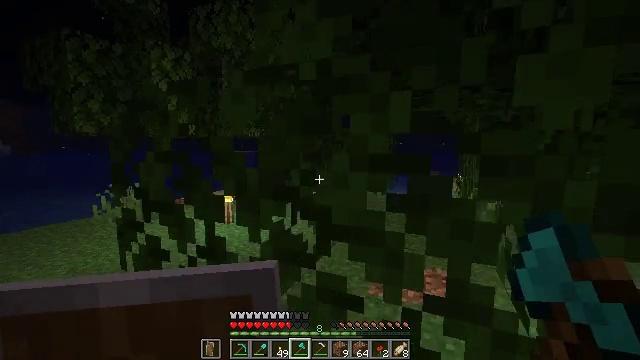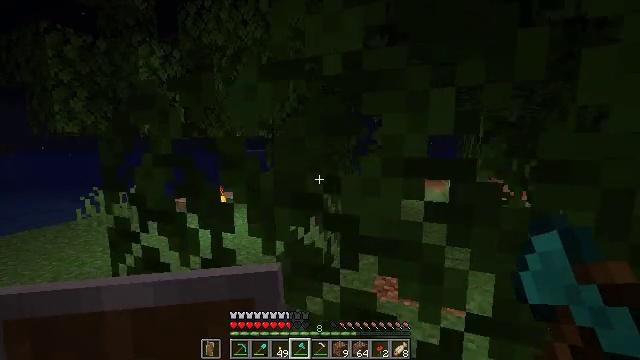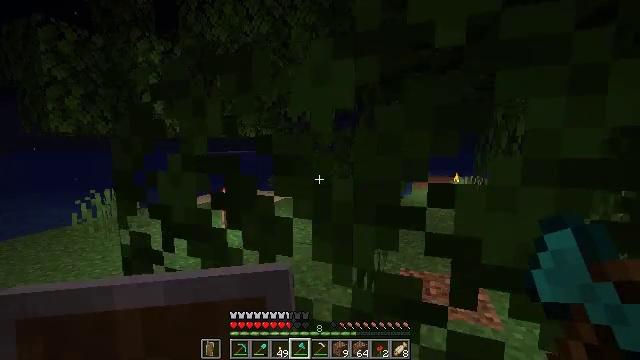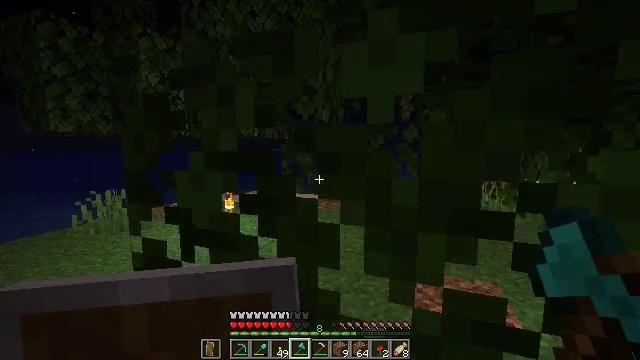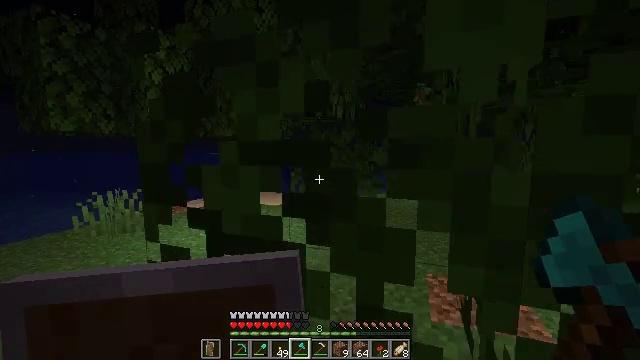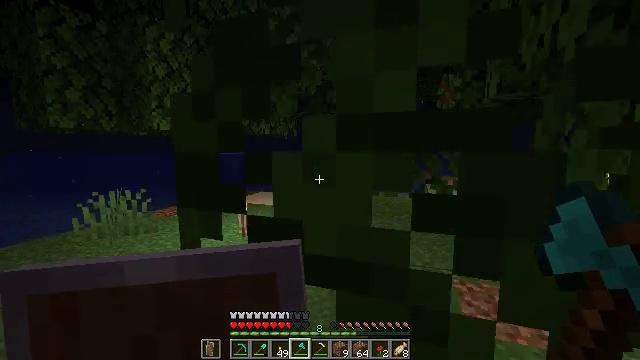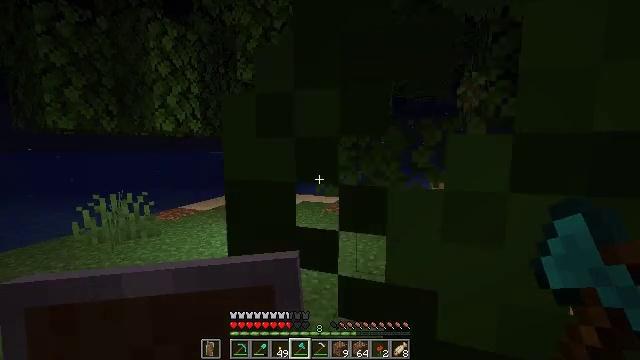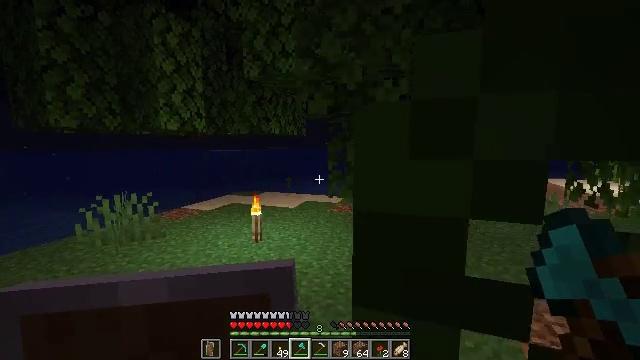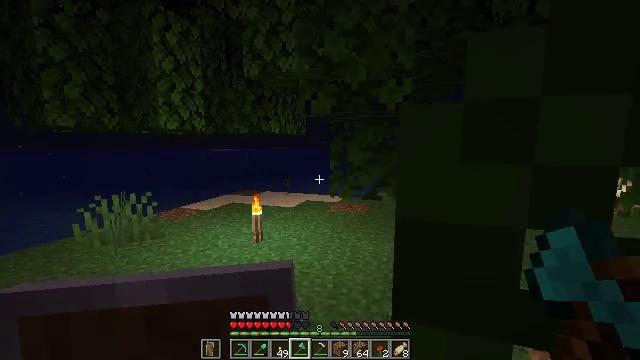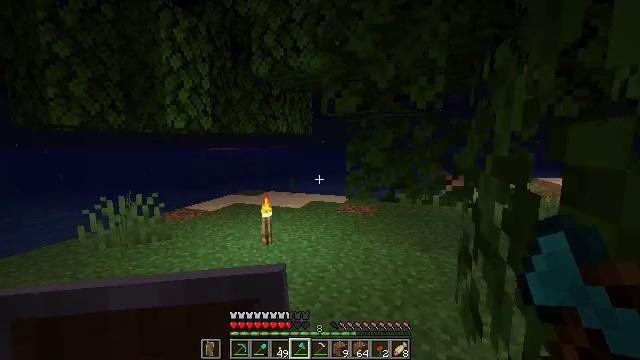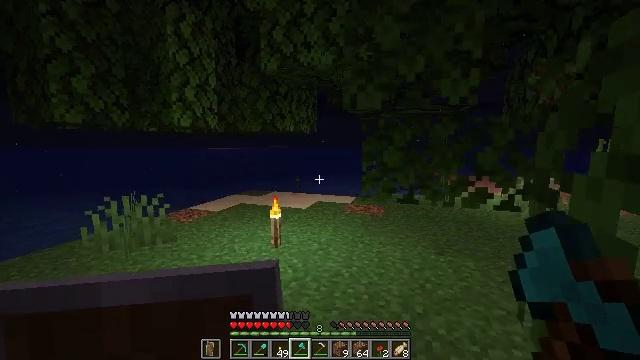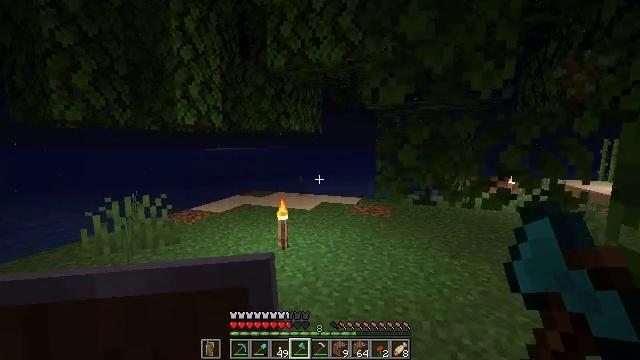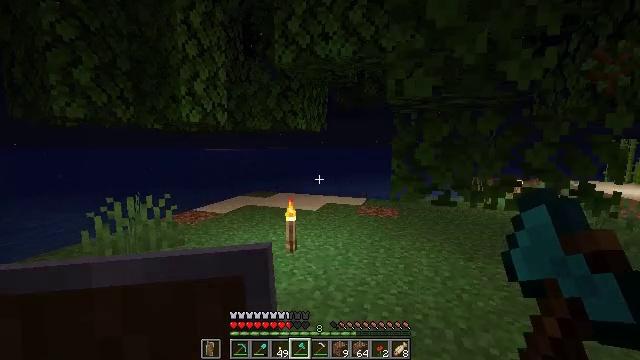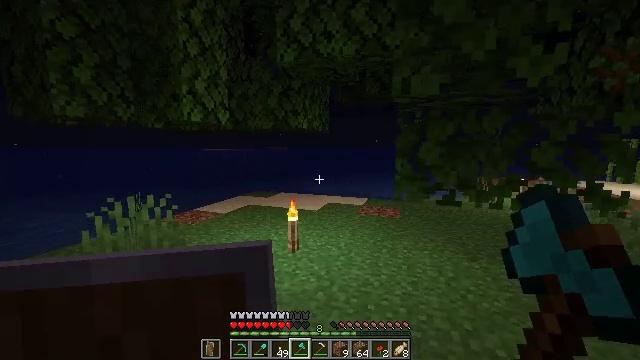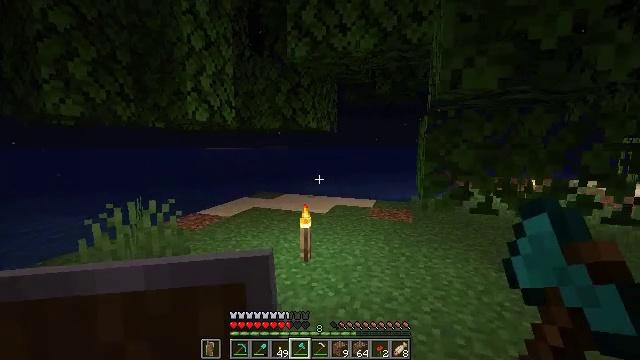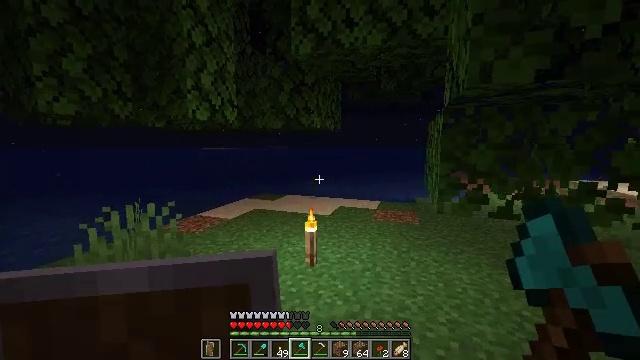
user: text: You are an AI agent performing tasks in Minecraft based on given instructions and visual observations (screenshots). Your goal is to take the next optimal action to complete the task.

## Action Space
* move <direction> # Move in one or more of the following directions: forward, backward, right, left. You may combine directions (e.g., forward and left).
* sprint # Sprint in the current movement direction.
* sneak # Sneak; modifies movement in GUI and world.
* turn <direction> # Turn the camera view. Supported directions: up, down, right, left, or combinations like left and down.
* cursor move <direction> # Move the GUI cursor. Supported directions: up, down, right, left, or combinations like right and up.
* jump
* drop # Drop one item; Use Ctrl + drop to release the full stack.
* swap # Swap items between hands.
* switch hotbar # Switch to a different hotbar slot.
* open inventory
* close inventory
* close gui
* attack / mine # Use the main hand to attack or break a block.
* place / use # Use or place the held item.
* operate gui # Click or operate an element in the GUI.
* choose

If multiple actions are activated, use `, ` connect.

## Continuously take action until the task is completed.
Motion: motion action
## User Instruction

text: Cut down the sugar cane stalks.
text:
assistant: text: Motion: move forward and move left, turn right
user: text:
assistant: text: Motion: move forward and move left
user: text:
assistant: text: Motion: move forward and move left
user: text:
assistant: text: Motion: move forward and move left
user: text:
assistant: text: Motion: move forward and move left
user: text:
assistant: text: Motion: move forward and move left
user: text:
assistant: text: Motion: move forward and move left
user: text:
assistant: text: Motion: move forward and move left
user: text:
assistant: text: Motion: move forward and move left
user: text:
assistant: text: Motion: move forward and move left
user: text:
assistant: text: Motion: move forward and move left
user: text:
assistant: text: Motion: move forward and move left
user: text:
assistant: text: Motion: move forward and move left
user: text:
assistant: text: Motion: move forward
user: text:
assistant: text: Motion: no_op
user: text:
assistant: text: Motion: no_op
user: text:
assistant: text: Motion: no_op
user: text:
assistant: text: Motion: turn left
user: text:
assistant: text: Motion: turn left
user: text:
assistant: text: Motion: turn left
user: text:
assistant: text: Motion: turn left
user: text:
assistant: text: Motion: turn left and down
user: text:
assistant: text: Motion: move forward
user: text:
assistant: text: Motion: move forward
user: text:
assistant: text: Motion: move forward
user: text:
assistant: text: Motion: move forward and move left
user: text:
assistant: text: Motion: move forward and move left
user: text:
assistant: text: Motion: move forward and move left
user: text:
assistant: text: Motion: move forward and move left
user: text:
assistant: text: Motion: move forward and move left